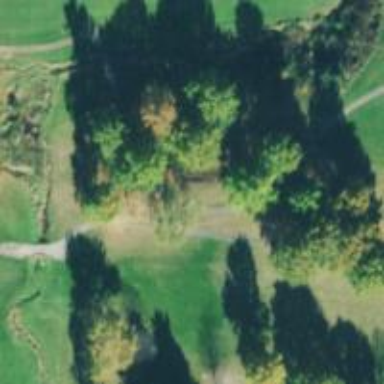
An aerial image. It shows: Path used for both walking and golf.